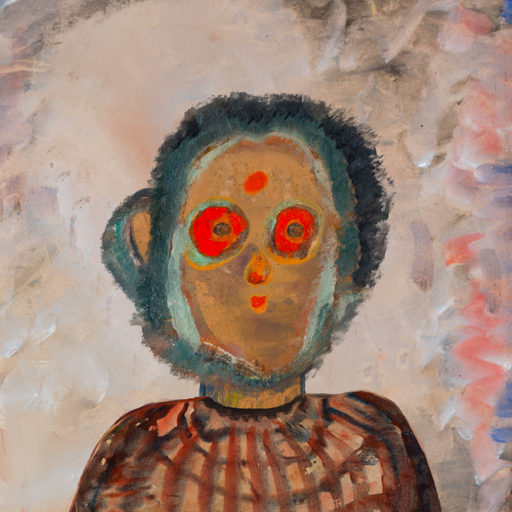
Background: Roy_Bahadur, Head And Neck Front: In_The_Sun, Face Front: Sisters, Bust: Orphan, Hair Front: Boggyland, Head Accessory: Blank, Second Necklace: Blank, Necklace: Blank, Baby: Blank